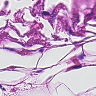
Metastatic tissue present: no